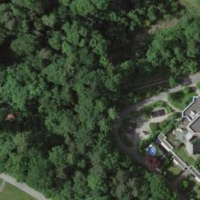
EUNIS habitat code: 55
Species observed at this site:
Symphoricarpos albus
Chelidonium majus